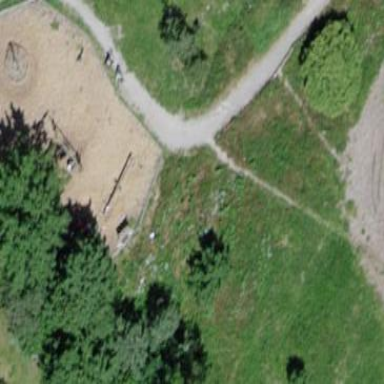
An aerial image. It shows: Playground area for leisure land.